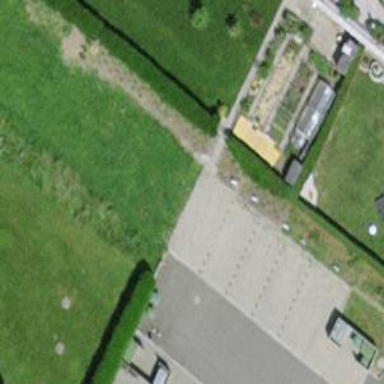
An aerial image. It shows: Hedge acting as barrier.